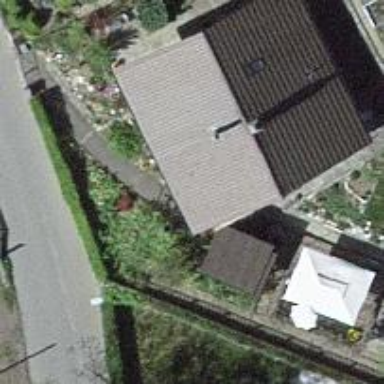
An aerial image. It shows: Simple house.